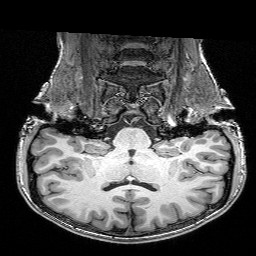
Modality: T1w
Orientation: sagittal
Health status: healthy
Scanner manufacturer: siemens
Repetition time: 2.53 s
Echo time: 0.00332 s